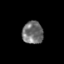
Tissue: skin
Cell type: Epithelial cells
Senescence score: 0.2696
Nuclear area (px): 463
Mean DAPI intensity: 113.06